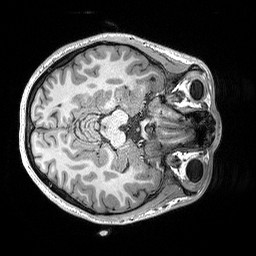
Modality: T1w
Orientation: axial
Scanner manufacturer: siemens
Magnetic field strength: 3 T
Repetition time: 2.3 s
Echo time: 0.00298 s